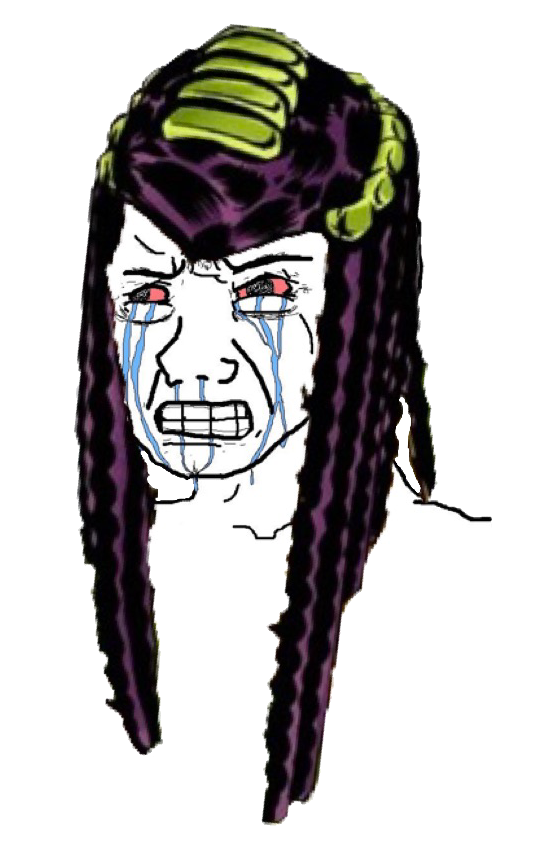
Label: 5_Crying_Wojak